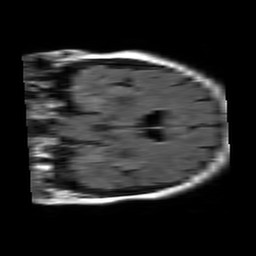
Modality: FLAIR
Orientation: coronal
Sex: female
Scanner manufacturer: philips
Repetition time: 11 s
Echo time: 0.125 s